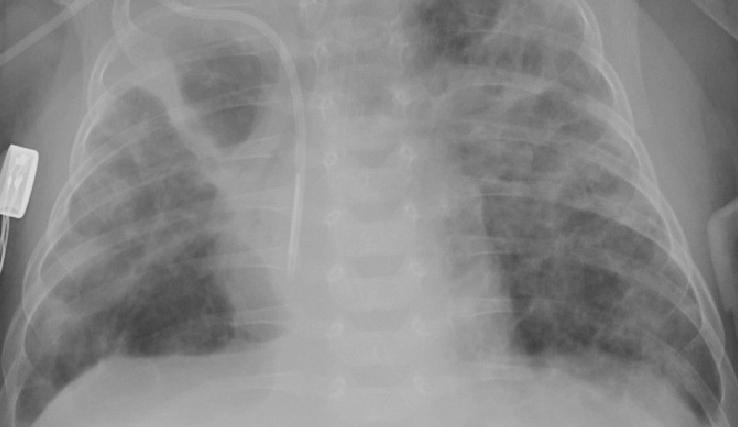
Diagnosis: PNEUMONIA